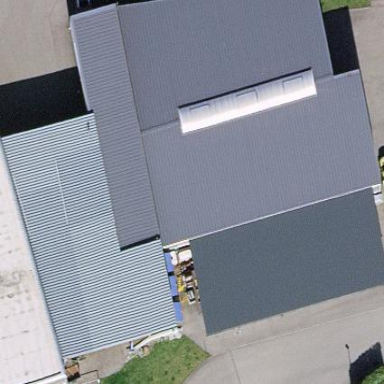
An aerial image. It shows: Industrial building.